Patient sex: F
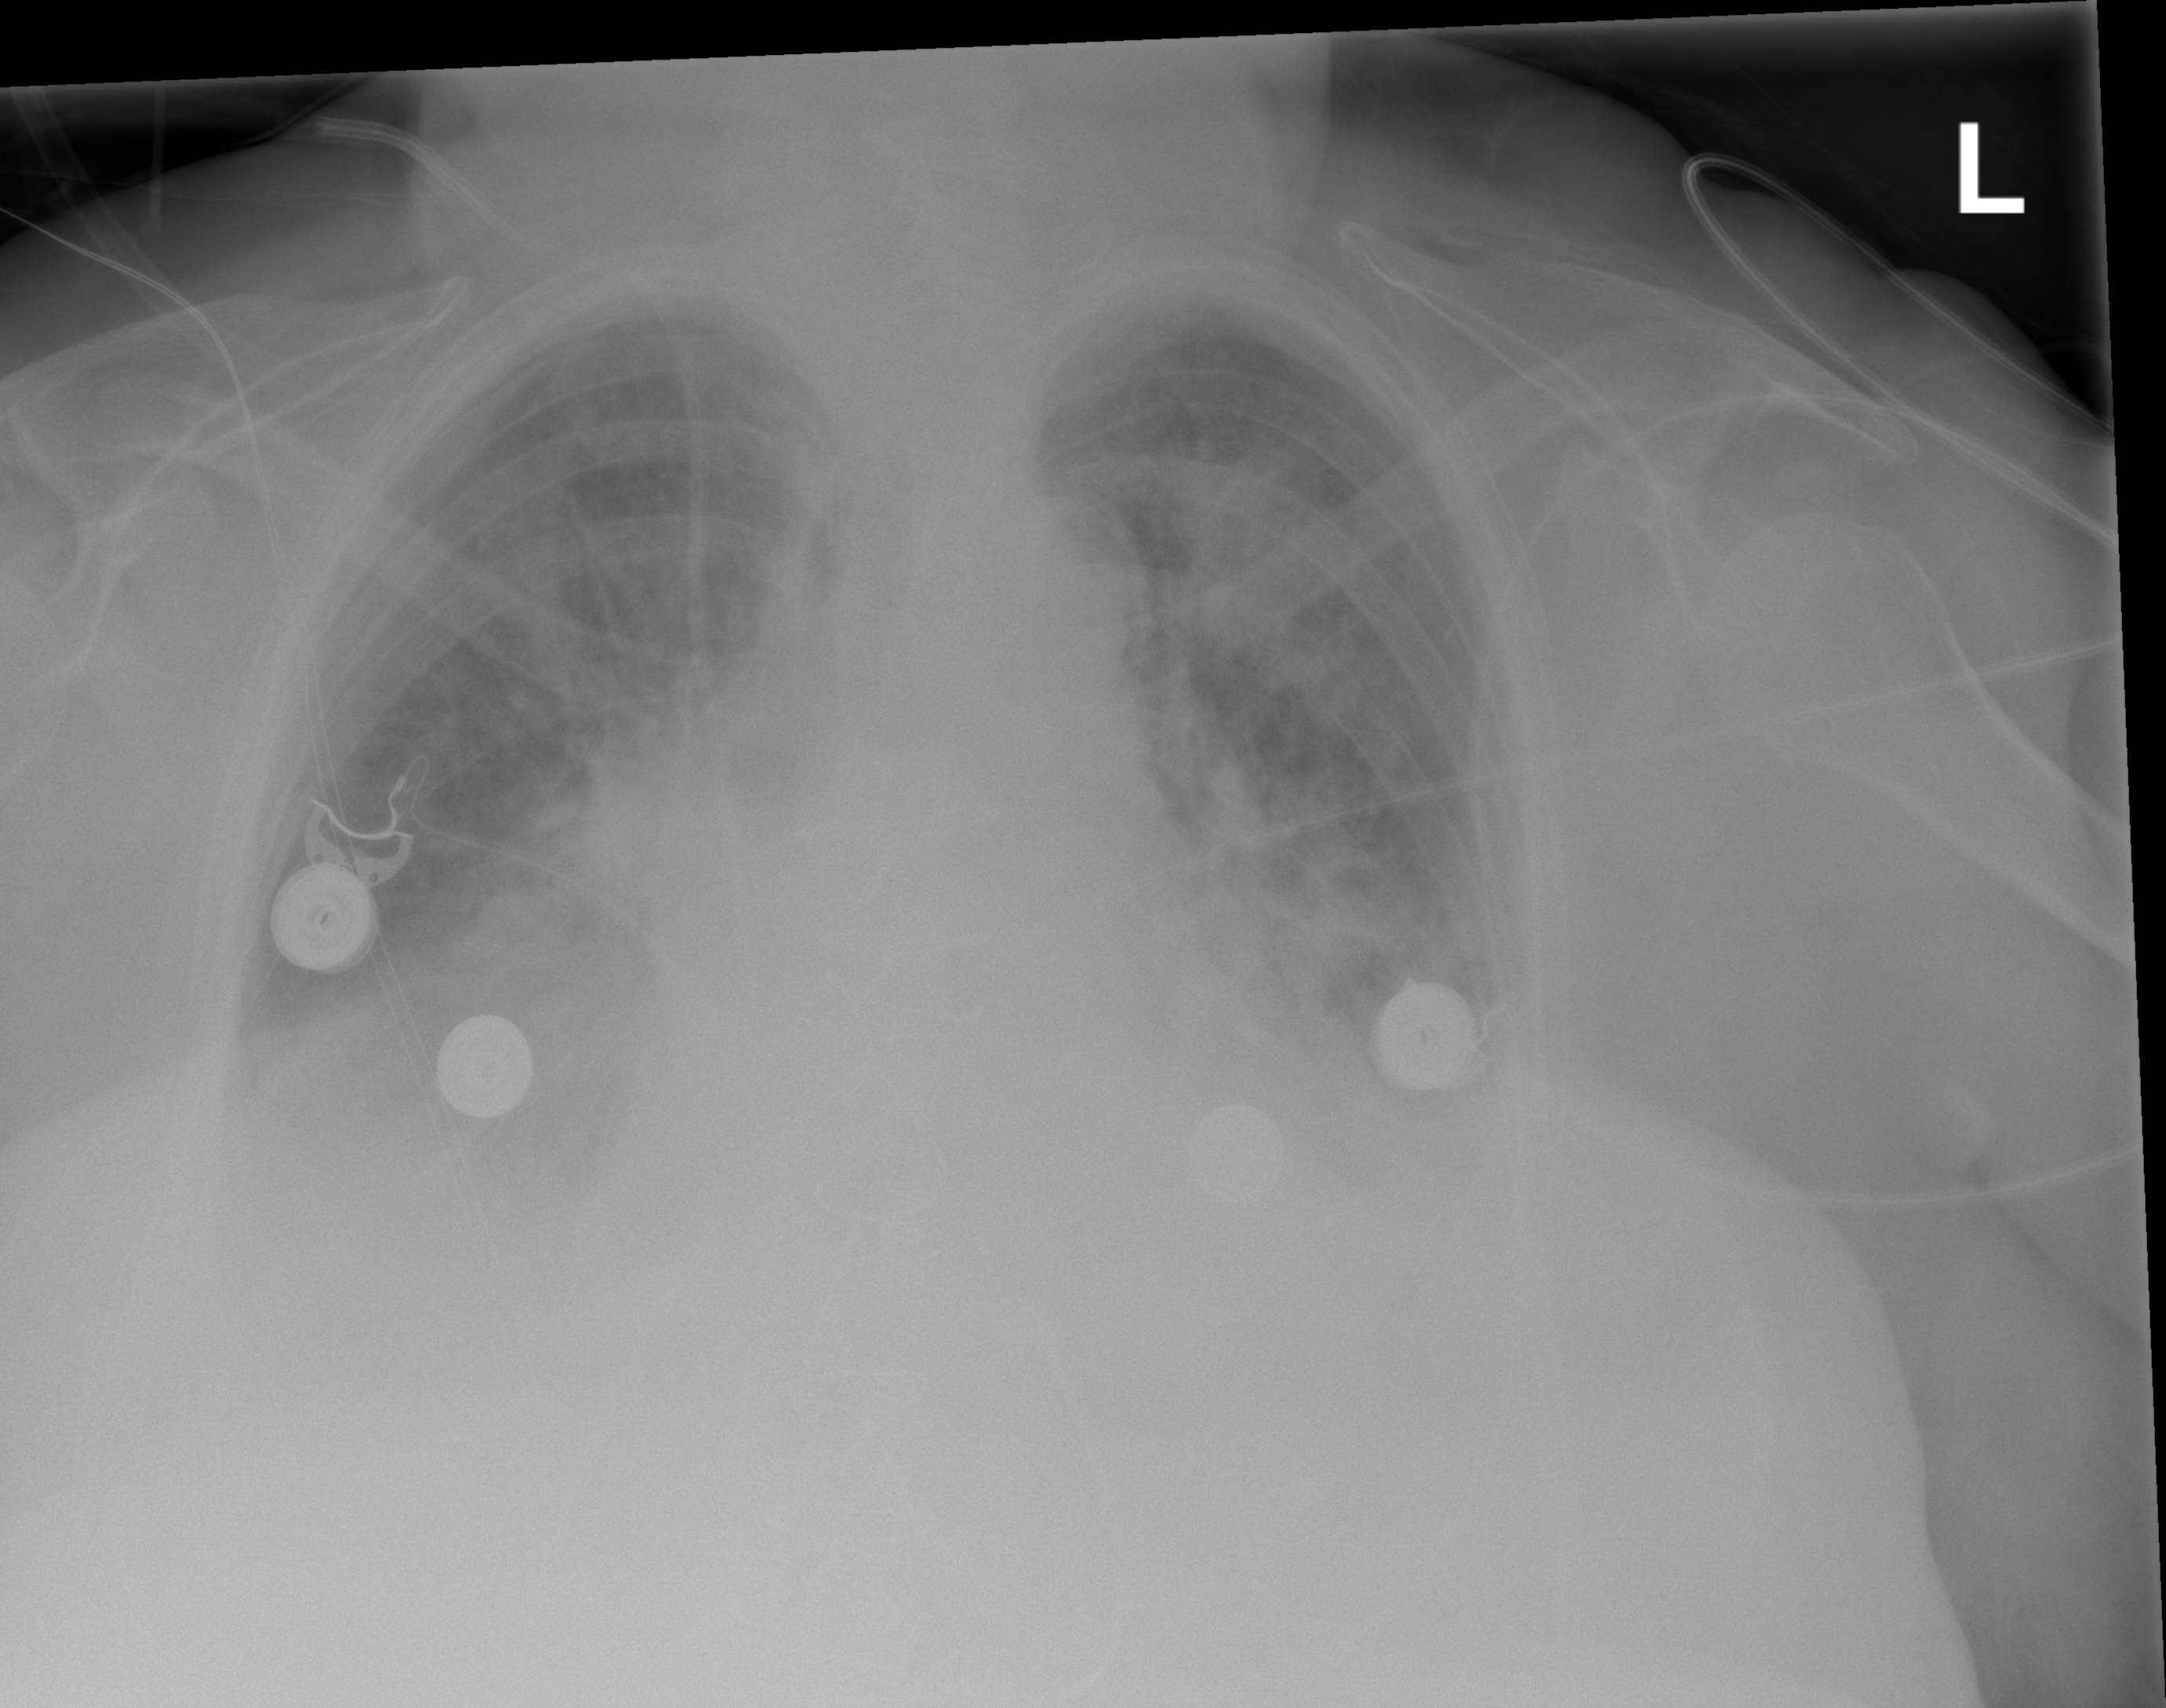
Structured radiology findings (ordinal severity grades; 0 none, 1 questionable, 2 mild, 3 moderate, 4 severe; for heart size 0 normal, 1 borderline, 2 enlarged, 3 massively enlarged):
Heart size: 2
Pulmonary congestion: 3
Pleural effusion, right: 3
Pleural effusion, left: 3
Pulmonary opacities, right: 1
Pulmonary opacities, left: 1
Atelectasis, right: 2
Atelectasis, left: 2